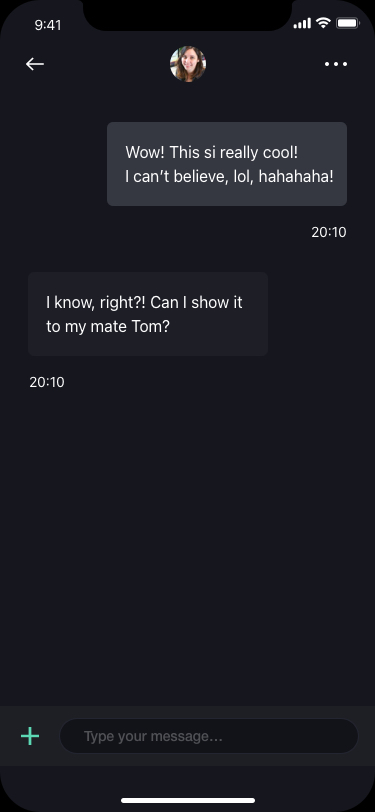
Text in this UI design:
Wow! This si really cool! I can’t believe, lol, hahahaha!
20:10
I know, right?! Can I show it to my mate Tom?
20:10
Type your message…